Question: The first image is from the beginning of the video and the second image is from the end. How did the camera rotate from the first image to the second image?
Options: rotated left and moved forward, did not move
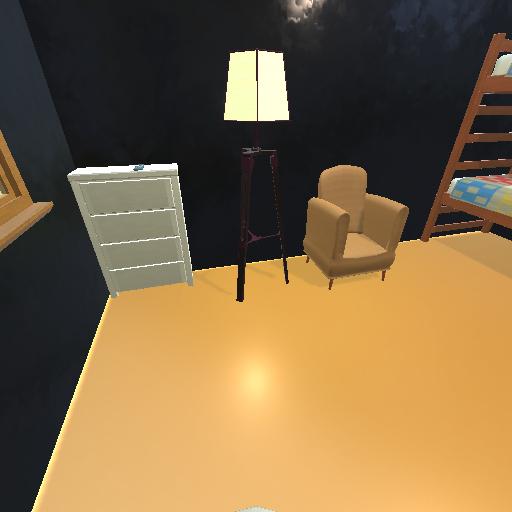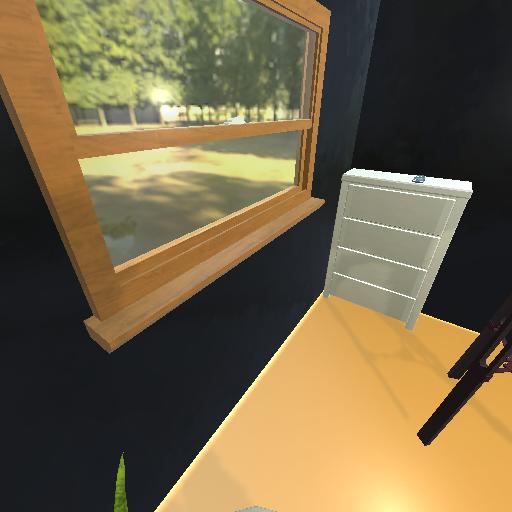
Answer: rotated left and moved forward